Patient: sex M, age 37
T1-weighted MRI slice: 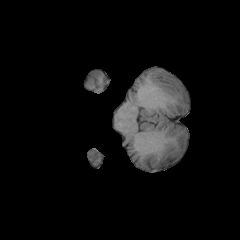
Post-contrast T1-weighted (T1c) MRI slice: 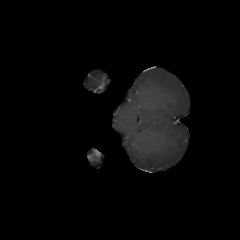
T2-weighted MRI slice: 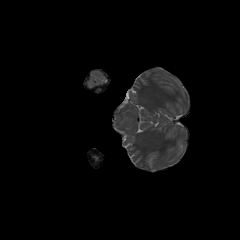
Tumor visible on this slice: no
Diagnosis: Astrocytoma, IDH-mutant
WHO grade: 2